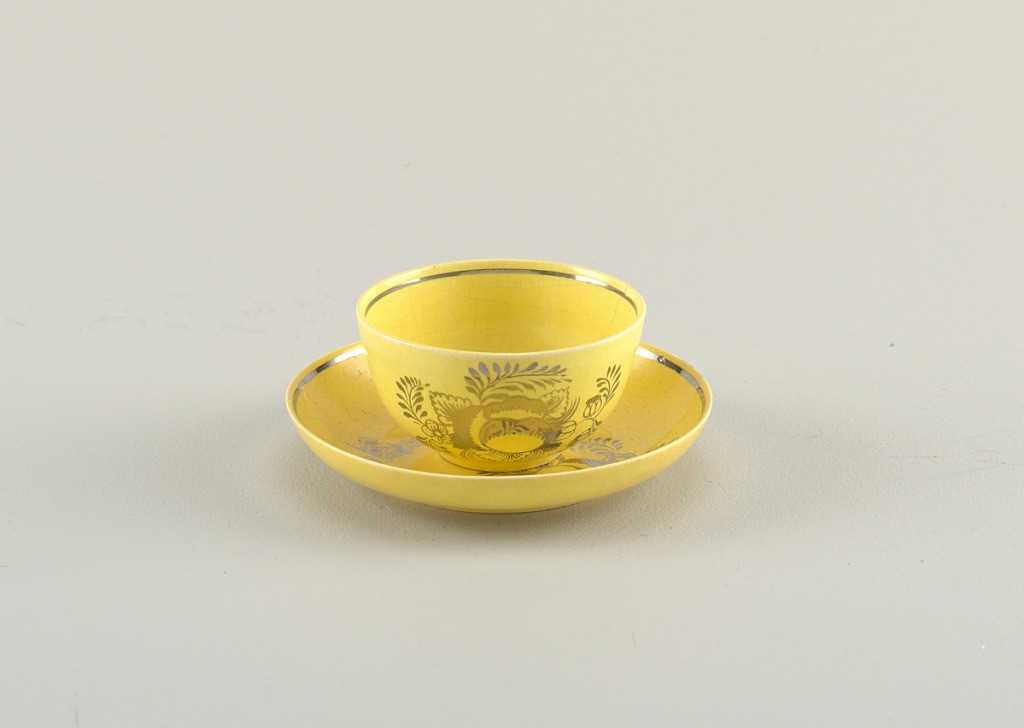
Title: Cup and saucer
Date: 18th–mid-19th century
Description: en suite with W